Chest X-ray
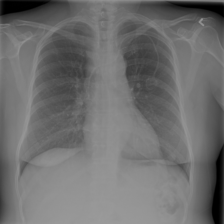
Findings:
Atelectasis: negative
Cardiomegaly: negative
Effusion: negative
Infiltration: negative
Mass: negative
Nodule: negative
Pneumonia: negative
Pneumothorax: negative
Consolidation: negative
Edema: negative
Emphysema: negative
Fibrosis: negative
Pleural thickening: negative
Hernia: negative